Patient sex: M
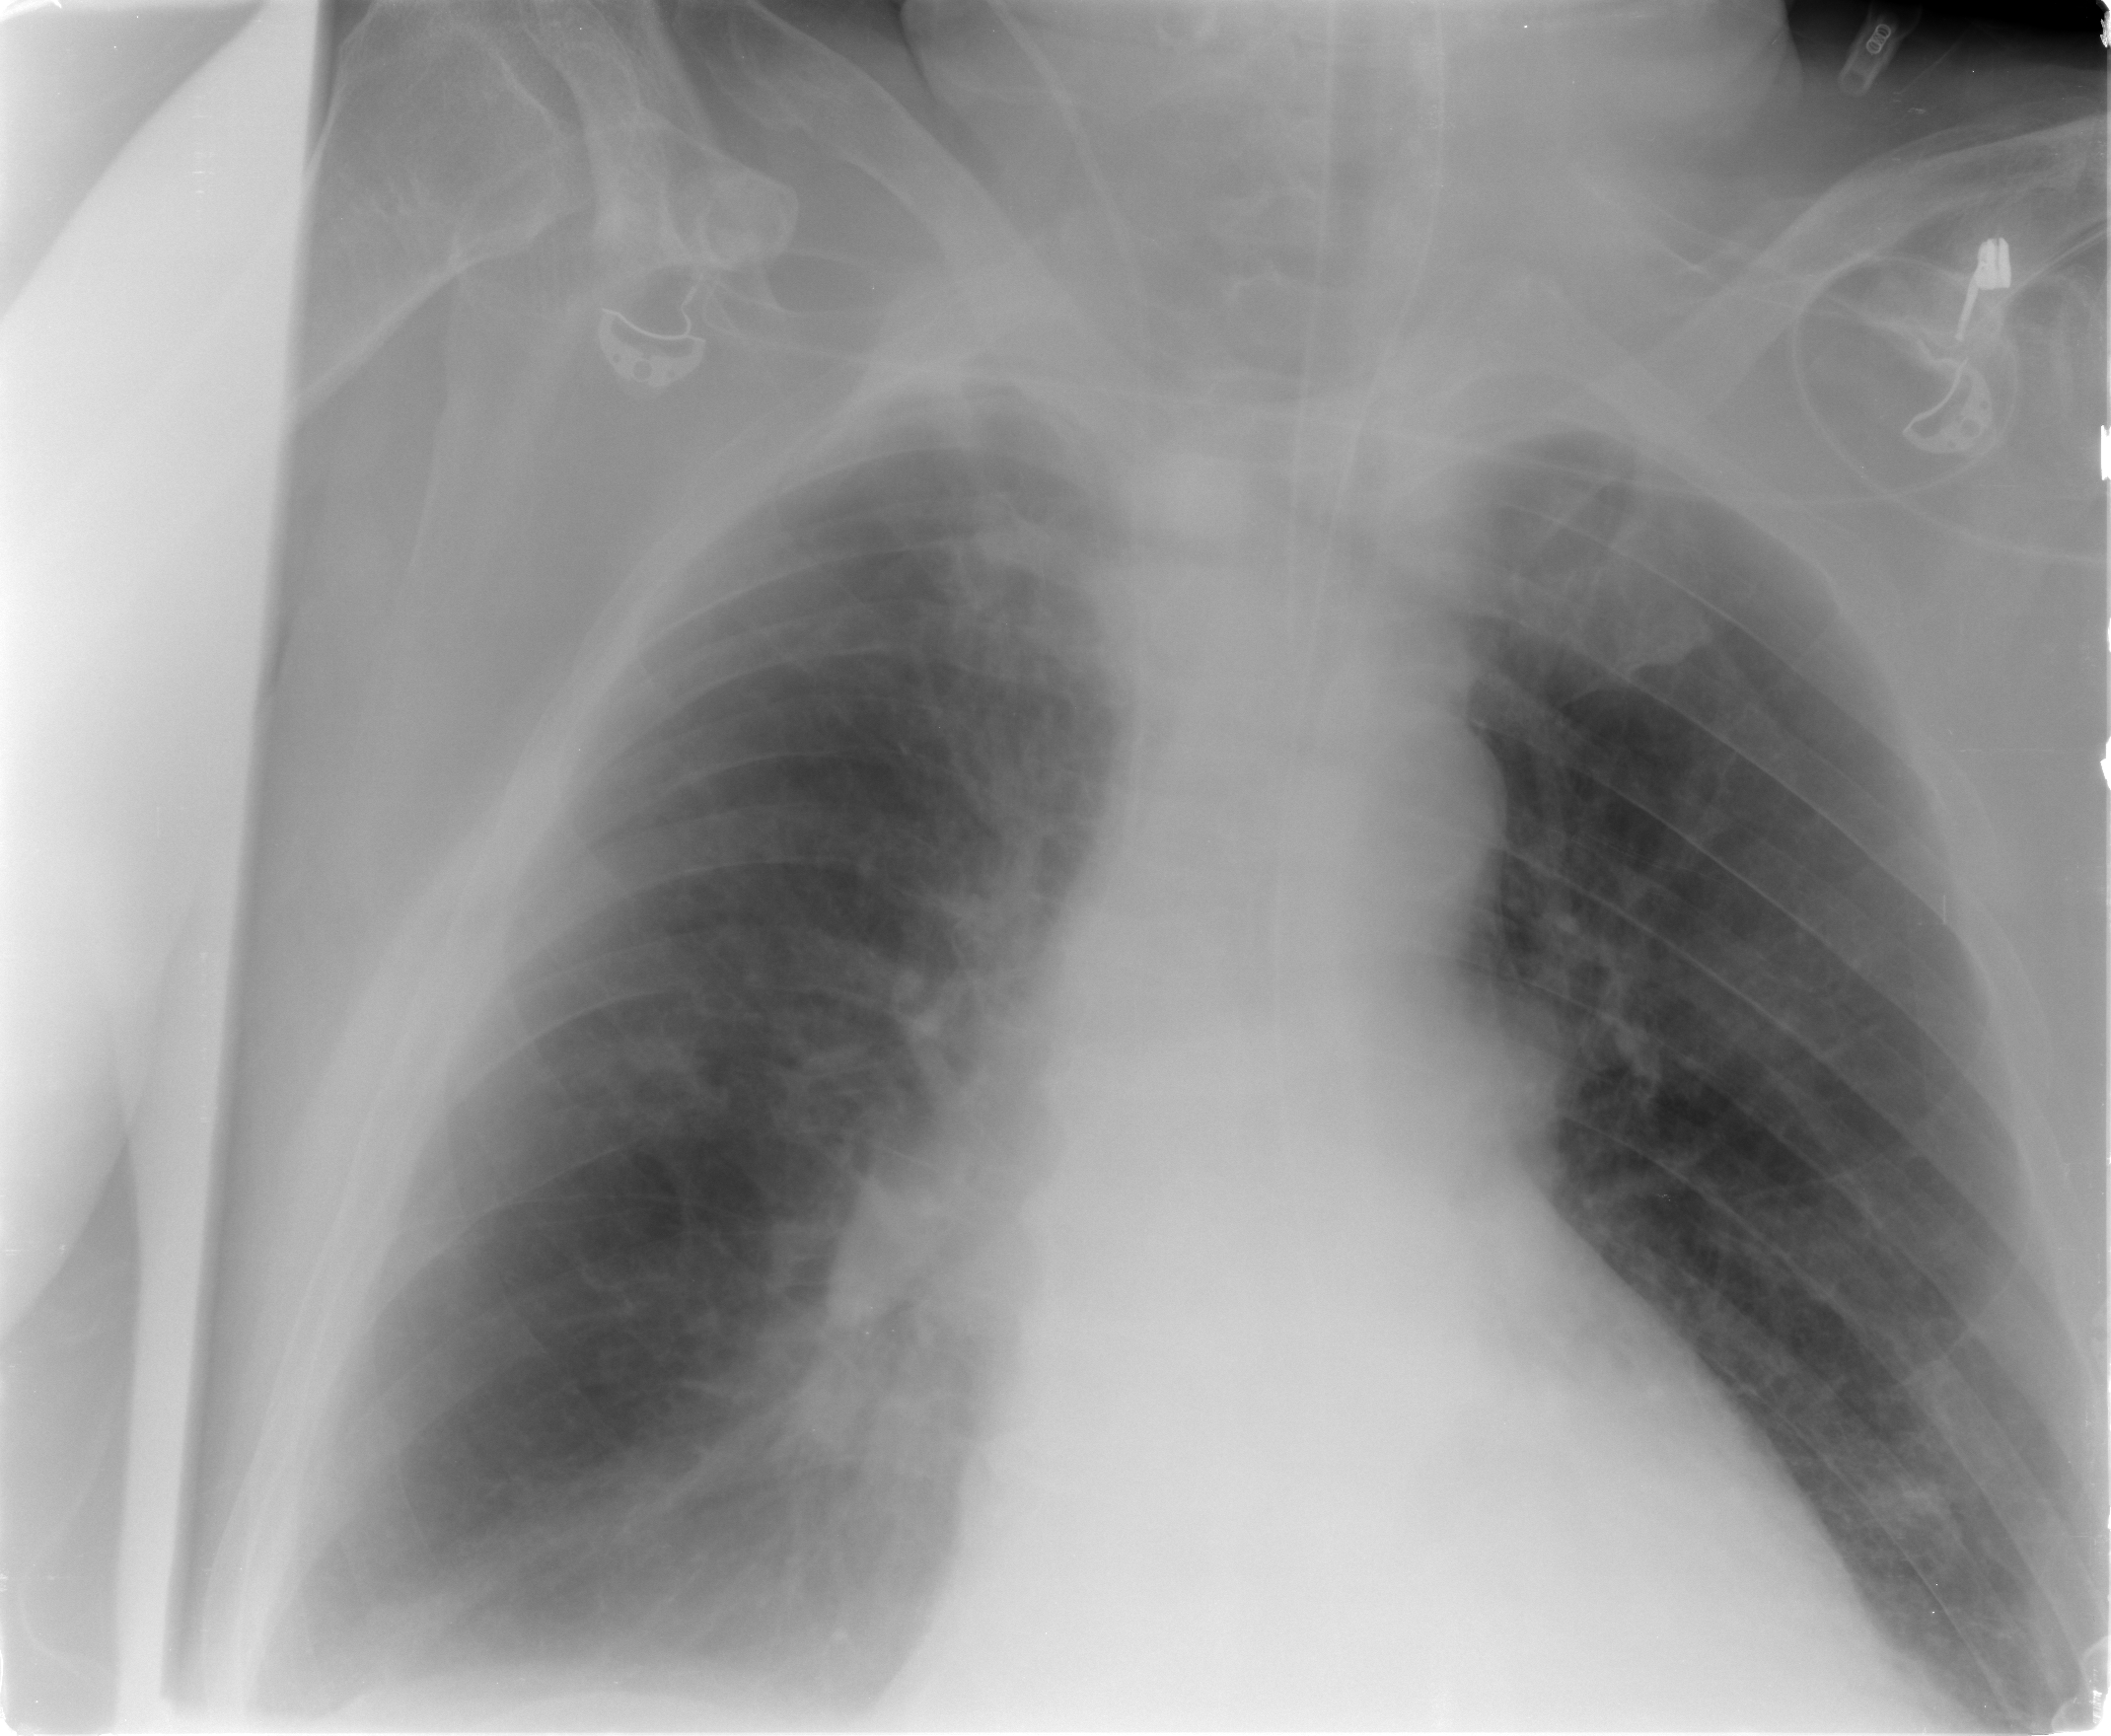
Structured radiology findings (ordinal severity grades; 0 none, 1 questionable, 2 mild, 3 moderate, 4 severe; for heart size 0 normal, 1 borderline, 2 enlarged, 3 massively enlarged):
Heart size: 2
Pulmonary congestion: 0
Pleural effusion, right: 2
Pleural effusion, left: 1
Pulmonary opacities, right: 0
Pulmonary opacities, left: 0
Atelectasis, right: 2
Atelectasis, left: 1